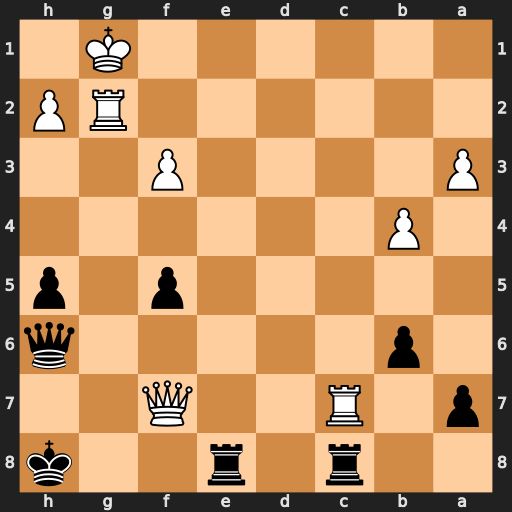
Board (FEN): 2r1r2k/p1R2Q2/1p5q/5p1p/1P6/P4P2/6RP/6K1
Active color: b
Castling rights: -
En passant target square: -
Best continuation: Re1+ Kf2 Qe3+ Kg3 Rg8+